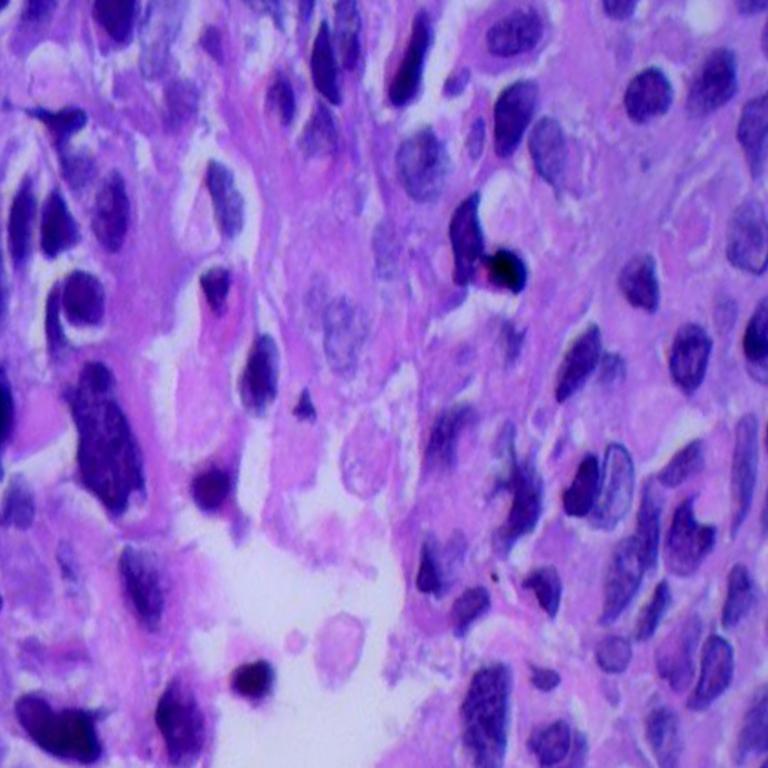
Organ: lung
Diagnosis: squamous carcinomas